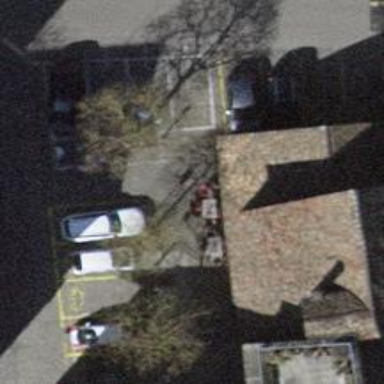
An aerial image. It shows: Charging station.